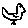
Label: bird